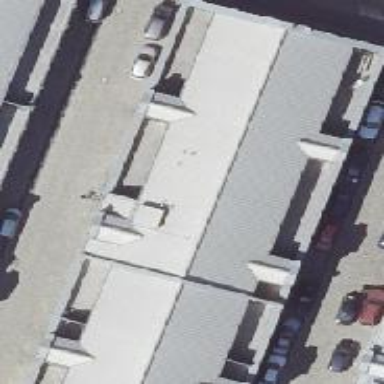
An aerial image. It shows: Archive facility.